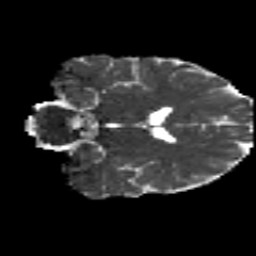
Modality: MD
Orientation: coronal
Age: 18
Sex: male
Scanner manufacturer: siemens
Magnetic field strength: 3 T
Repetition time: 8.8 s
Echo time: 0.085 s